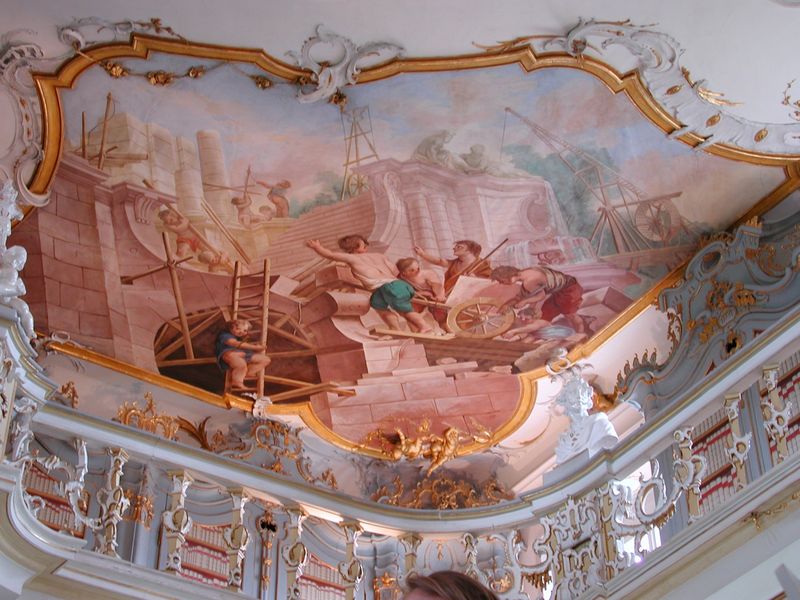
Titel: Deckenbilder in der Bibliothek von Bad Schussenried
Künstler: Franz Georg Hermann
Standort: Bad Schussenried, St. Magnus und Maria (EU - D - BW)
Schlagwörter: blau, gemälde, gott, himmel, mann, weiß, wolken, grün, menschen, braun, hell, holz, licht, männer, säule, säulen, gebäude, hose, architektur, barock, steine, kirche, gold, haare, decke, rokoko, rosa, kinder, engel, balkon, bücher, bogen, jungen, arbeiter, rad, wagen, leiter, treppe, treppen, detail, stuck, geländer, fugen, gerüst, balustrade, dom, kran, gesims, orgel, ballustrade, bibliothek, fresko, putten, bau, fresco, bauen, mamor, baustelle, bauarbeiten, deckenmalerei, rocaille, krahn, deckenfresko, gerätschaften, wiblinen, regeale, weißumlaufend